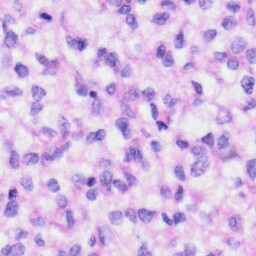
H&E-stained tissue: Liver